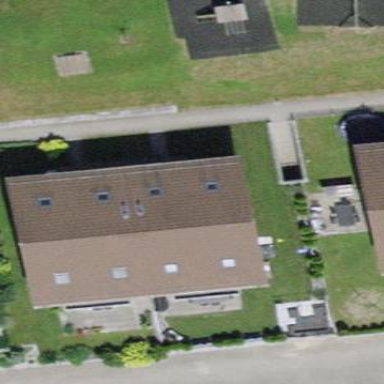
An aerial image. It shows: Terrace building.